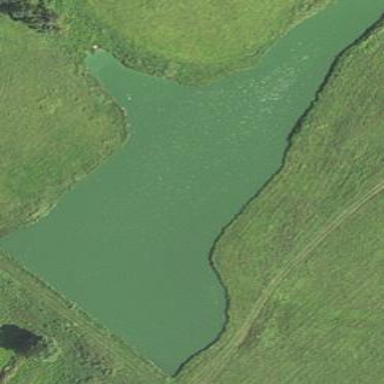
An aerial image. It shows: Peaceful pond surrounded by nature.